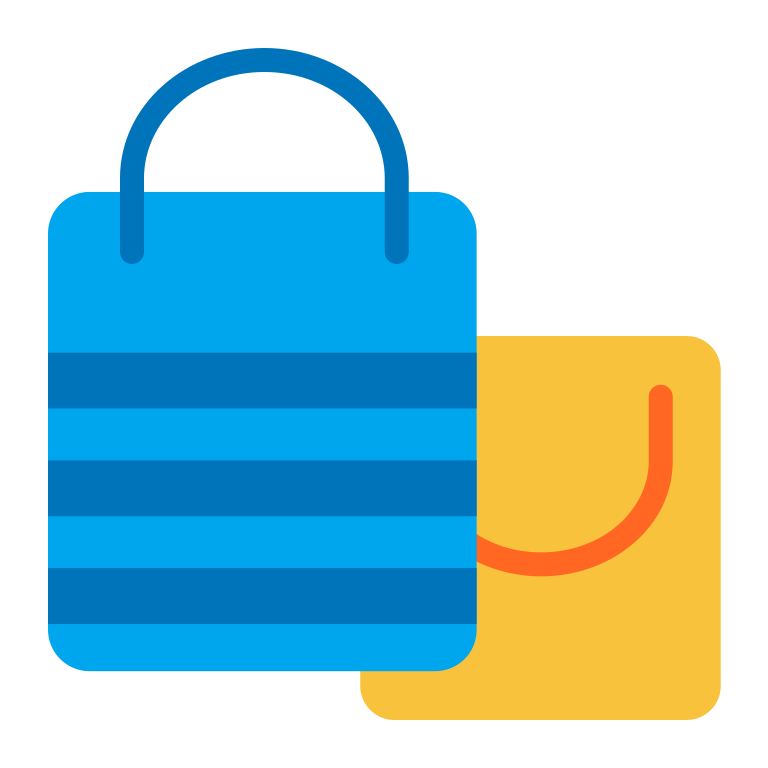
shopping bags flat